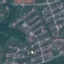
Land use / land cover class: Residential